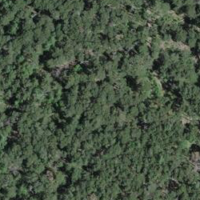
EUNIS habitat code: 43
Species observed at this site:
Pieris rapae